Question: I just started learning python and was writing programs in Python GUI Shell IDLE. The code is the following:
'''
>>> def buildConnectionString(params):
"""Build a connection string from a dictionary of parameters.
Returns string. """
return ";".join(["%s=%s" % (k,v) for k,v in params.items()])
if __name__ == "__main__":
myParams = {"server":"mpligrim", "database":"master", "uid":"sa", "pwd":"secret"
}
print(buildConnectionString(myParams))
'''
I am facing a problem while I I try to run this program. In IDLE, when I click on Run Module, a new windows opens up saying "Invalid Syntax"
Here's the screenshot:

I am not able to find how to run this and would appreciate the help in proceeding further with this.
Link: <URL>
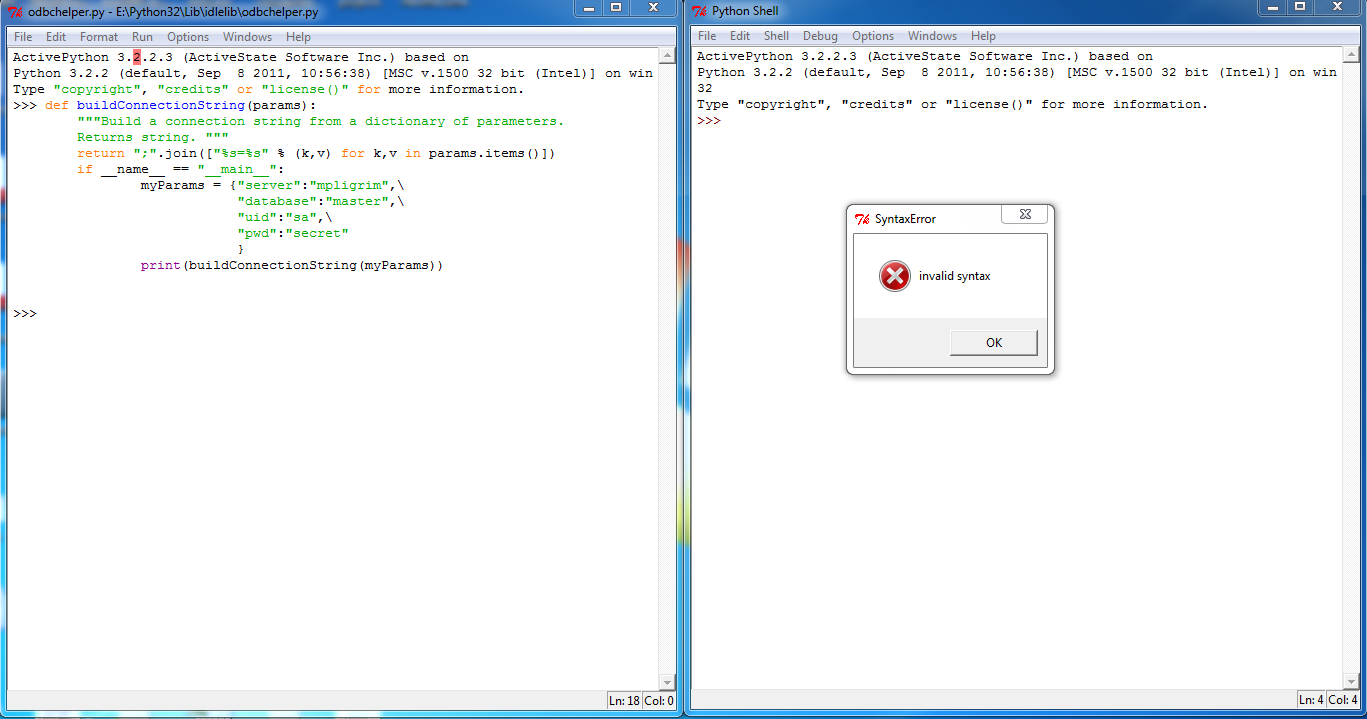
Answer: Move the 'if __name__ == "__main__":' back by four spaces; your spacing in IDLE is different from that which you've copied and pasted here, the code works fine:
'''
def buildConnectionString(params):
"""Build a connection string from a dictionary of parameters.
Returns string. """
return ";".join(["%s=%s" % (k,v) for k,v in params.items()])
if __name__ == "__main__":
myParams = {"server":"mpligrim", "database":"master", "uid":"sa", "pwd":"secret" }
print(buildConnectionString(myParams))
'''
Open up a new window in idle and create this as a .py script. Then press 'F5' to execute, or go to run -> run module